Question: This is the content of my netBeans project:

To use the folder called "ErrorSet" i use this line:
'''
File file = new File("ErrorSet/error_list.xml");
'''
It is necessary to import this file because it contains custom error codes, to the point:
When you want to import something in a netbeans project, the default "root" from where you use the files is the project name folder like [projectName]/ErrorSet/error_list.xml ...
Where do i need to place the ErrorSet folder when deploying the [projectName].war from dist folder in tocmat7 so that i can use new File properly? What does the File("ErrorSet/error_list.xml") parent directory become since its in tomcat7?
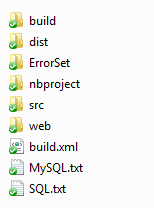
Answer: Keep in mind that 'Web Pages' and 'Source packages' are different things.
To use the classes inside 'Source packages' with custom files, you have to place your files inside a 'Package' and use 'getClass().gerResource()' like this:
In case the 'ErrorSet' folder is a folder inside another package use this:
'''
File file = new File(getClass().getResource("ErrorSet/error_list.xml").toURI());
'''
And if the 'error_list.xml' is in the same package as the class, simply use 'getResource("error_list.xml")'.